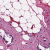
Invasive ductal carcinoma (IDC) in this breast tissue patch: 1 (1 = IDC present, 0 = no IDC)